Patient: sex F, age 72
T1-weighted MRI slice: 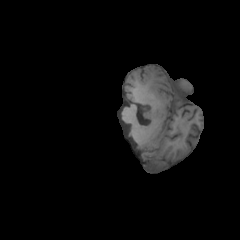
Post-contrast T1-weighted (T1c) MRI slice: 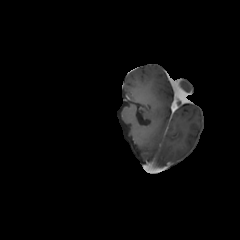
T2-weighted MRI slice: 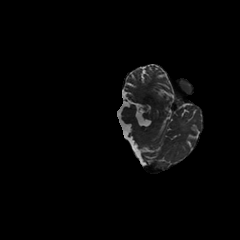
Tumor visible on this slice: no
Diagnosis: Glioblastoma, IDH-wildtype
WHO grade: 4